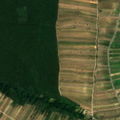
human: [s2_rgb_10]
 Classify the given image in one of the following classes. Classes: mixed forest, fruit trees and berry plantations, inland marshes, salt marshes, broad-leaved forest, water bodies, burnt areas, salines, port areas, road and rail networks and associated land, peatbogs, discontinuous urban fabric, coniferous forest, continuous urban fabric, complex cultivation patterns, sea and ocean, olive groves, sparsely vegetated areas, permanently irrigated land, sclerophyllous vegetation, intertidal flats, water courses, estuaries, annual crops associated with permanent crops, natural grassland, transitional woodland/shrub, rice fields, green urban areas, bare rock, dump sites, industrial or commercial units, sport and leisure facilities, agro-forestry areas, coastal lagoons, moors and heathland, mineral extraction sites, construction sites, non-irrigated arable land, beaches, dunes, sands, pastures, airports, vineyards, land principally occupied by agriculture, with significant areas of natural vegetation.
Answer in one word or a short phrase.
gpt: vineyards, broad-leaved forest